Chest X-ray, PA view. Patient: 3 years old, sex F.
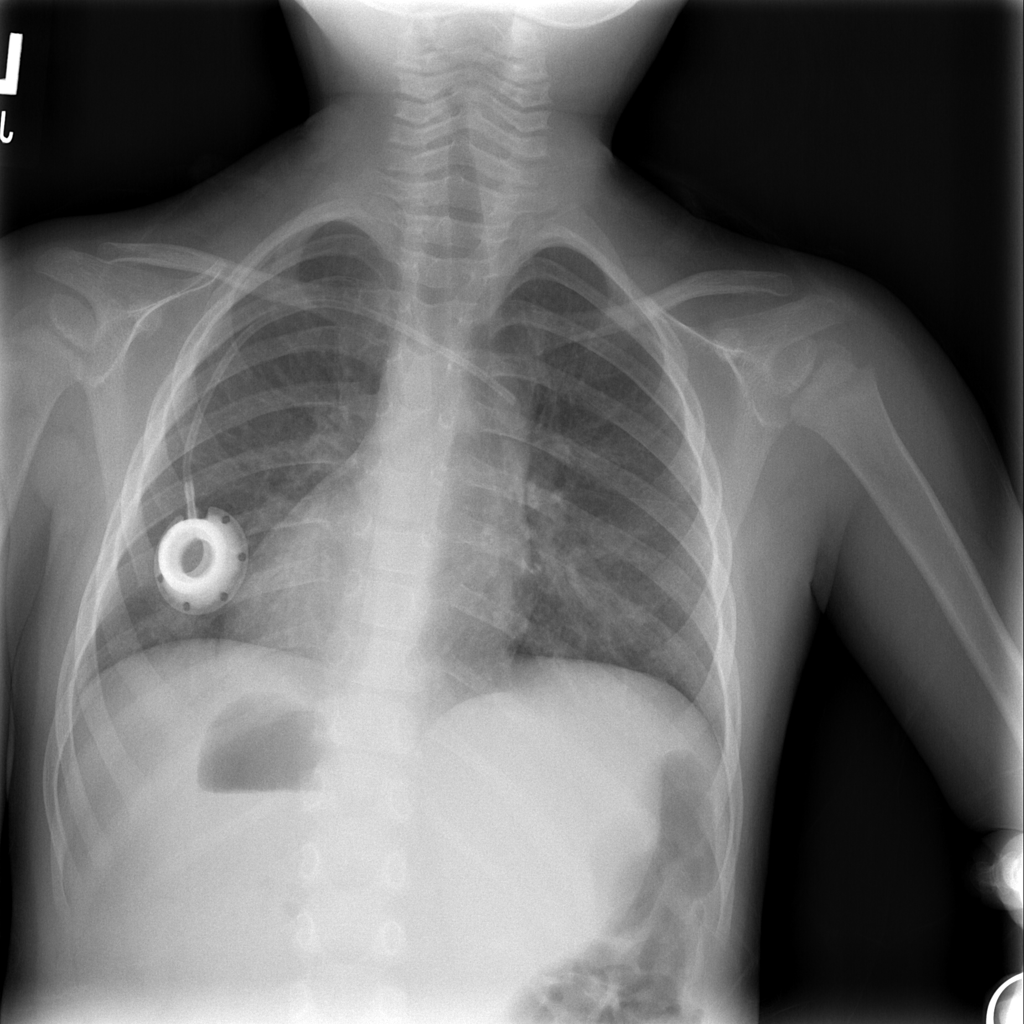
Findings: No Finding